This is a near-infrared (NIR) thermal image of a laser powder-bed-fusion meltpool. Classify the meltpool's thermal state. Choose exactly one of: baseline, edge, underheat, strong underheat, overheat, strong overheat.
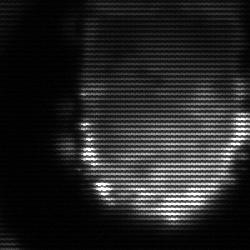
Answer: baseline